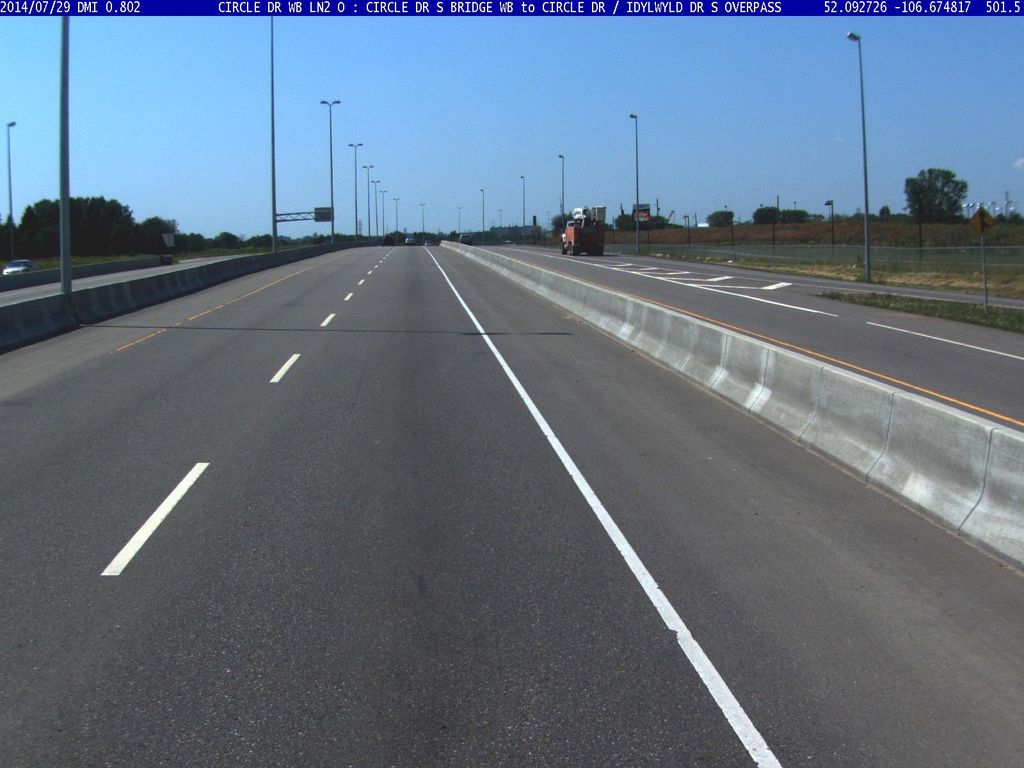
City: saskatoon